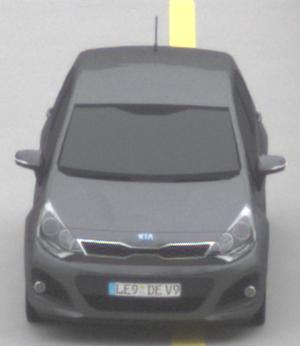
Make: KIA
Model: Rio 1.2
Detailed model: Rio (UB)
Model produced from: 2011/09
Model produced until: 2015/01
Doors: 3
Color: gray
Road condition: dry road
Daytime: midday
Contrast: low contrast